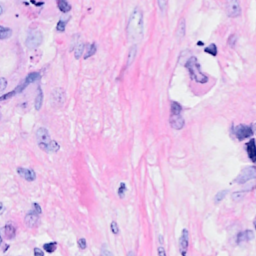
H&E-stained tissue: Breast